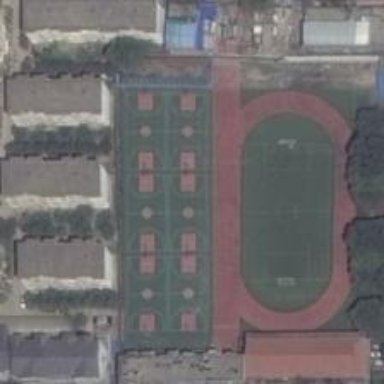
The rows of residential buildings are next to a large exercise yard, with a football field and several basketball courts inside .